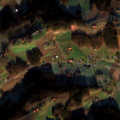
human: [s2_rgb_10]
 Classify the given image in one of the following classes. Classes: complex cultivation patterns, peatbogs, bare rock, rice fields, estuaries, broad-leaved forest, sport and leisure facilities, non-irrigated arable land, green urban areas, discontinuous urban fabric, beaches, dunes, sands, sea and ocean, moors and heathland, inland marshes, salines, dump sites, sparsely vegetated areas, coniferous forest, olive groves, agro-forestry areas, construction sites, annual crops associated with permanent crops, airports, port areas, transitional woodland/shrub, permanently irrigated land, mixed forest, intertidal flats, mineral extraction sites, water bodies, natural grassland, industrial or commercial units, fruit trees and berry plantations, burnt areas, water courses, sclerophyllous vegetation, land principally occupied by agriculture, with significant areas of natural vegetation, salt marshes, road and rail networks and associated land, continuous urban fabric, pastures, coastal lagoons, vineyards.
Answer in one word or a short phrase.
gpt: complex cultivation patterns, broad-leaved forest